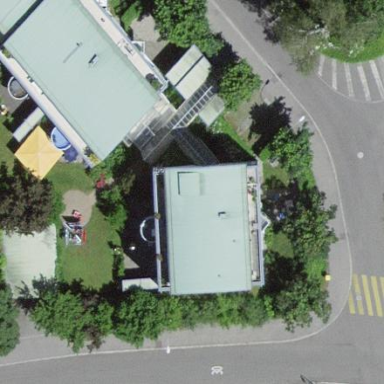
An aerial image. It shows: Terrace building.